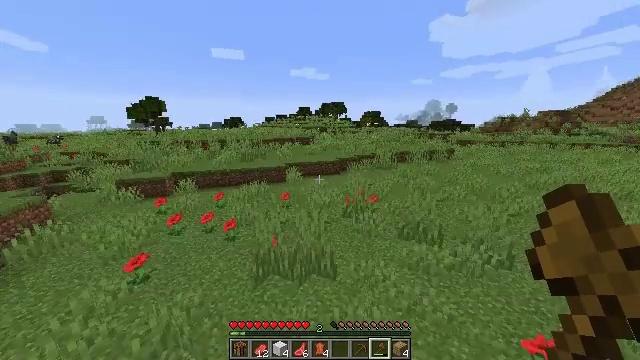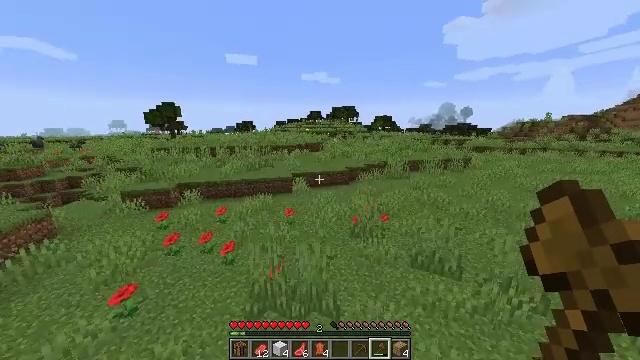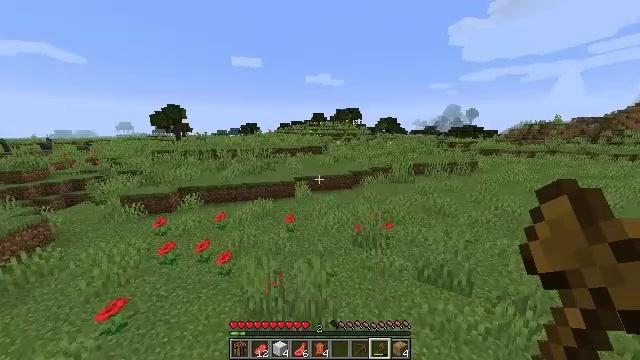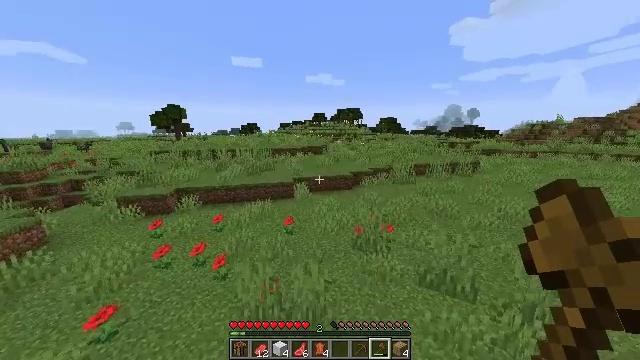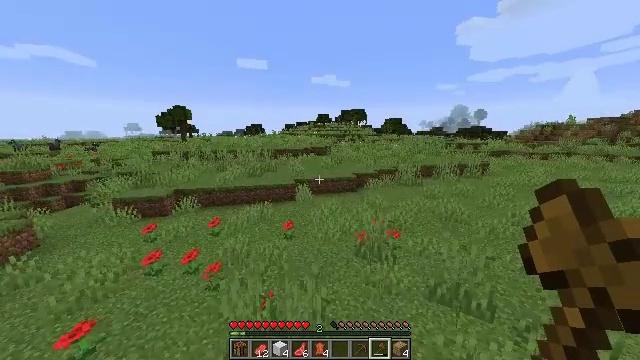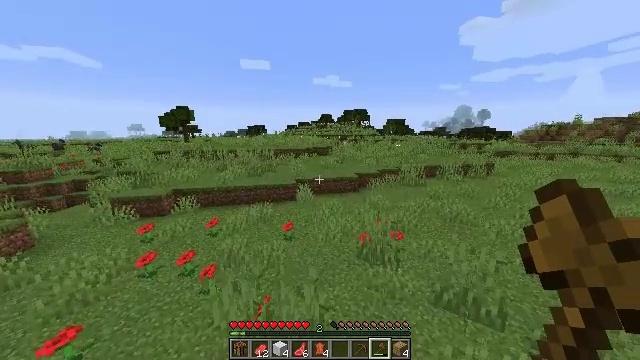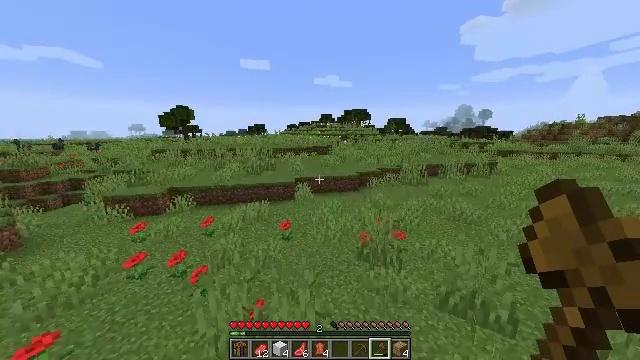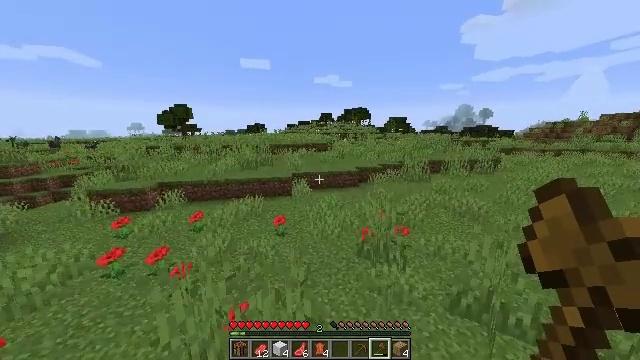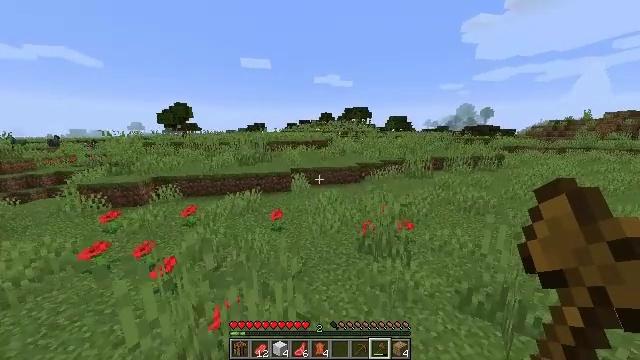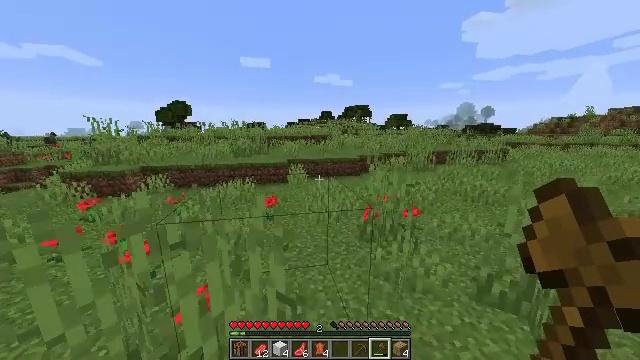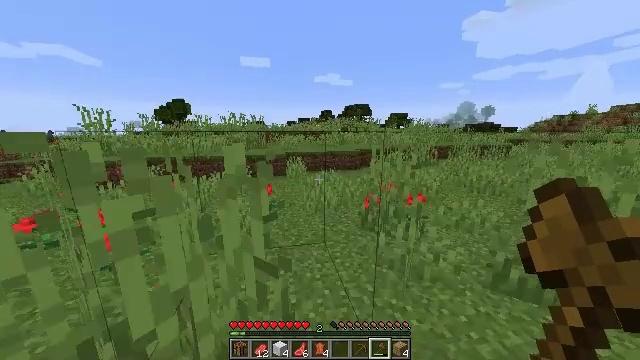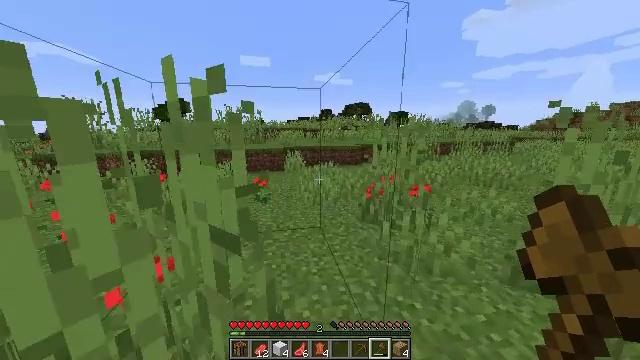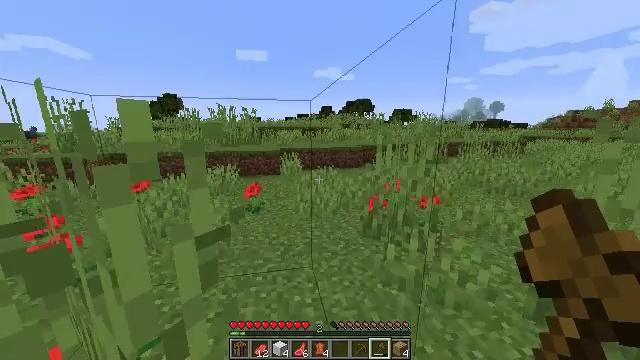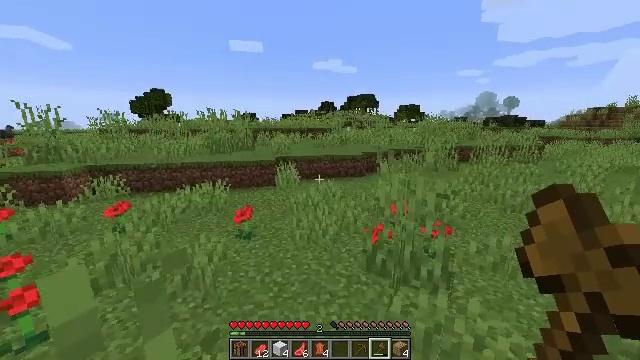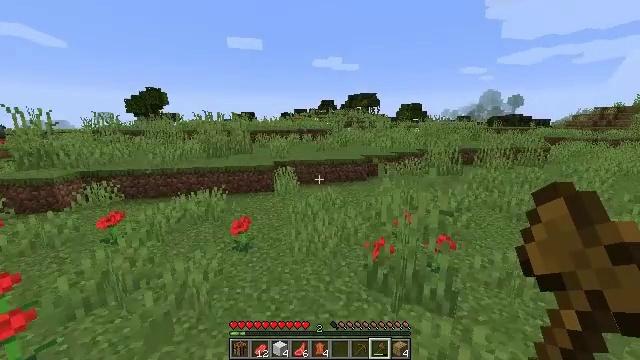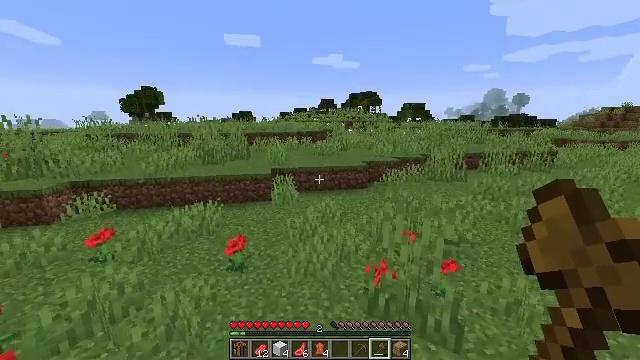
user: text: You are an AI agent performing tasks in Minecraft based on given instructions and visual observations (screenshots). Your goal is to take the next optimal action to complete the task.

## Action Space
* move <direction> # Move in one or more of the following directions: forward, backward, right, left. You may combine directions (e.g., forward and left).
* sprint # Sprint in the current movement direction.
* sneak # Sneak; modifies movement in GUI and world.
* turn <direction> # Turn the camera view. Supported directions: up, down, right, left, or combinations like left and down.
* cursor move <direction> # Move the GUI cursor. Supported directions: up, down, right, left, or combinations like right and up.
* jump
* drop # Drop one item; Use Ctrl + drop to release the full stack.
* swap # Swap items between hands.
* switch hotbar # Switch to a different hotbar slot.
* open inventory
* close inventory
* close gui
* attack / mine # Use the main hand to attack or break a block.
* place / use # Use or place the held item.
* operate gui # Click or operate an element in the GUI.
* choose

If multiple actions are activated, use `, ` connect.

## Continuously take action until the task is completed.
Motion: motion action
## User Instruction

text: Harvest a cornflower from the meadow.
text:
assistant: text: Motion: move forward, sprint, turn left, jump
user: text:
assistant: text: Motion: move forward, sprint, turn left, jump
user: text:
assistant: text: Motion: move forward, sprint, jump
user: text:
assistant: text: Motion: move forward, sprint, turn left, jump
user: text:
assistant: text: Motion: move forward, sprint, jump
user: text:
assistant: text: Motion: move forward, sprint, jump
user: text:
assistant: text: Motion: move forward, sprint, jump
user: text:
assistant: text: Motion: move forward, sprint, jump
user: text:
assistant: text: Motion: move forward, sprint, jump
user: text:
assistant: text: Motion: move forward, sprint, jump
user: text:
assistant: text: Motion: sprint, jump
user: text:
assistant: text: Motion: sprint, jump
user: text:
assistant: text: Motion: sprint, jump
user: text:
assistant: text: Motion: sprint, jump
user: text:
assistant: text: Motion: sprint, jump
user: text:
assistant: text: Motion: sprint, jump
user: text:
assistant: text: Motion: sprint, jump
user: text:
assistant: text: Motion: sprint, jump
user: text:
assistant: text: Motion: sprint, jump
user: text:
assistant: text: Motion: move forward, sprint, jump
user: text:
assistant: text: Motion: move forward, sprint, jump
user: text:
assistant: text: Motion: move forward, sprint, jump
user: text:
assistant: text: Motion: move forward, sprint, turn left, jump
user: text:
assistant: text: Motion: move forward, sprint, jump
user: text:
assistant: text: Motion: move forward, sprint, jump
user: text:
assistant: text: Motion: move forward, sprint, jump
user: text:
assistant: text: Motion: move forward, sprint, jump
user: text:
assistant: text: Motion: move forward, sprint, jump
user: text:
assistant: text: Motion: move forward, sprint, jump
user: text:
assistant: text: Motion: move forward, sprint, jump